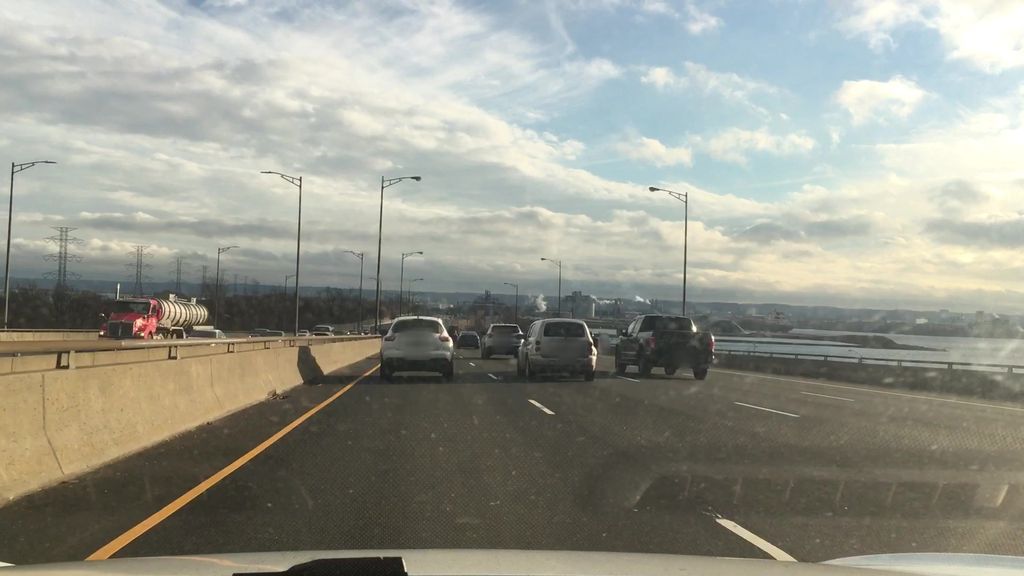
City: hamilton